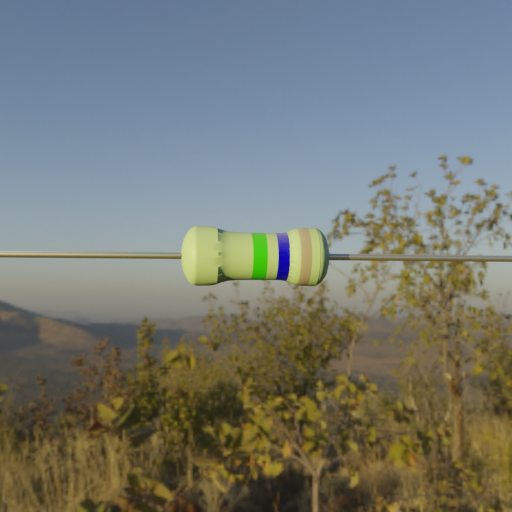
Resistor colour bands (in order): green, blue, gray